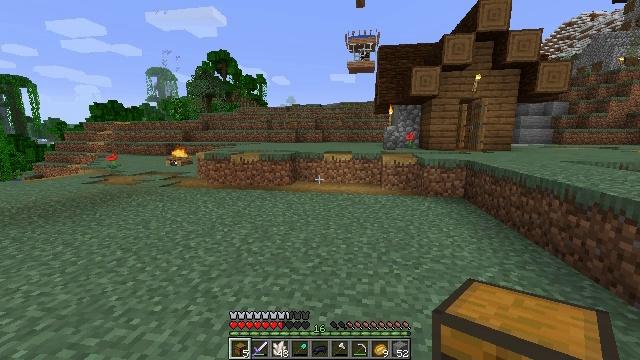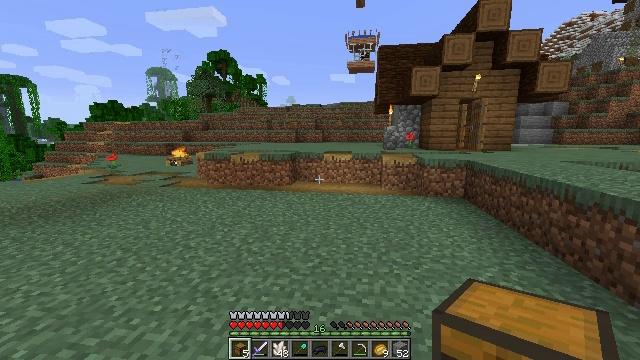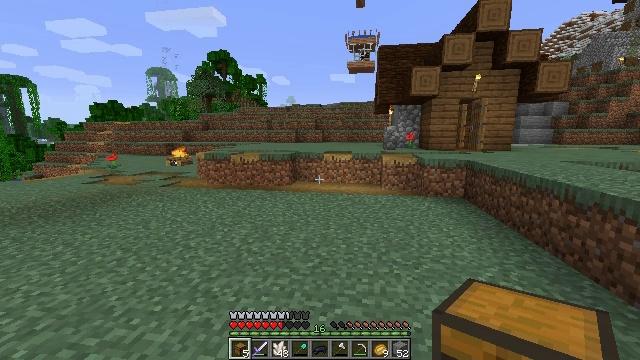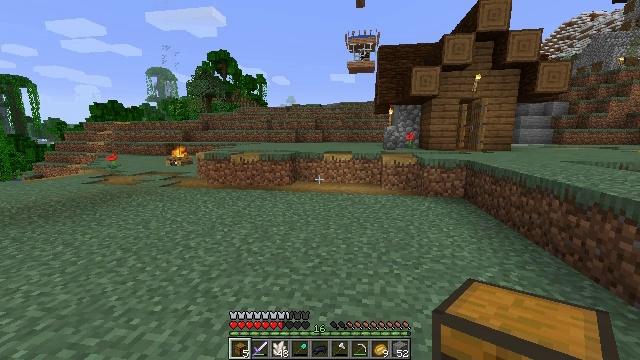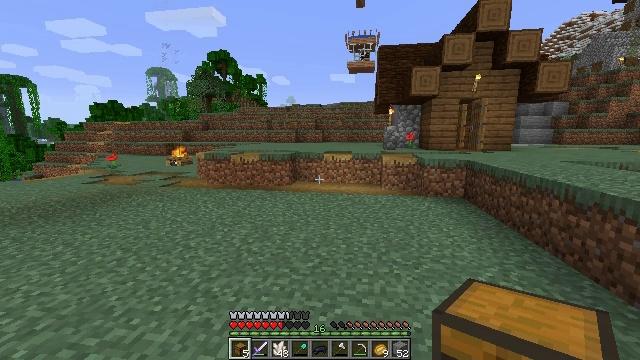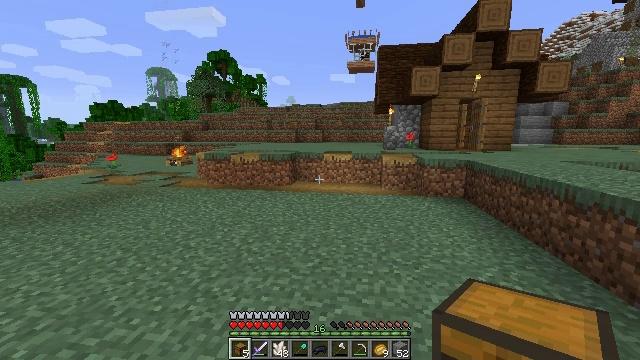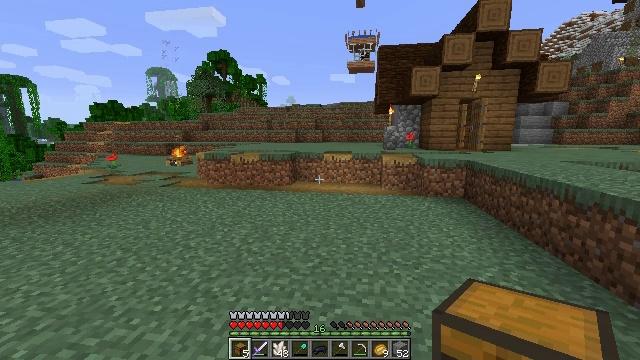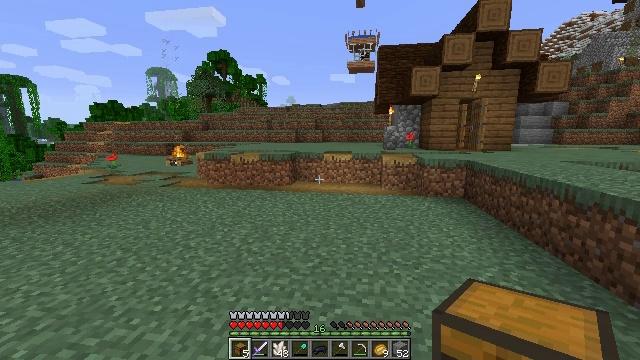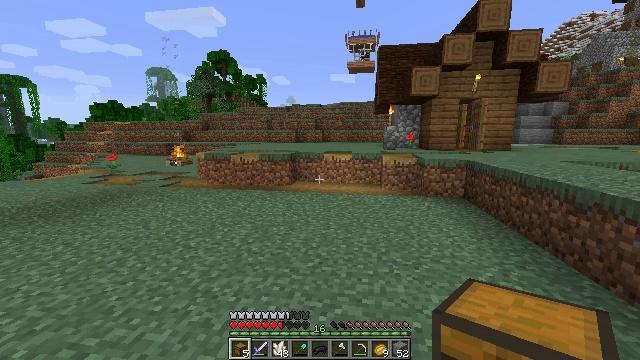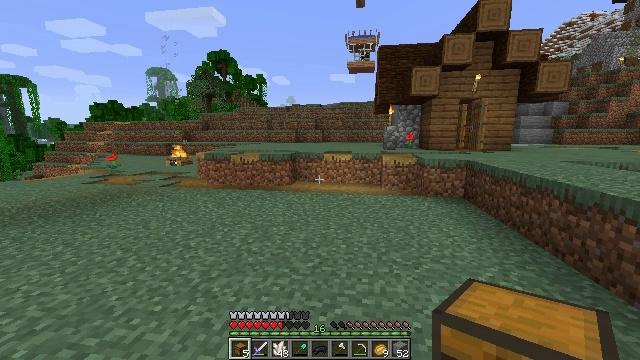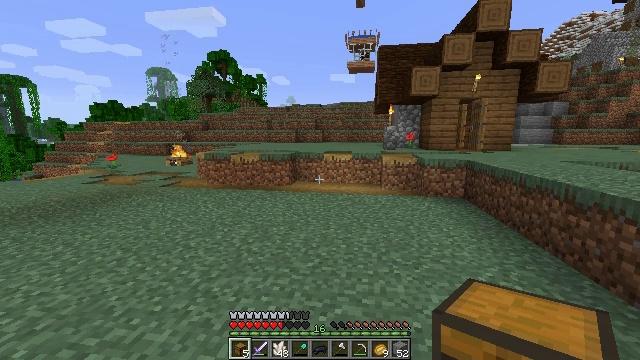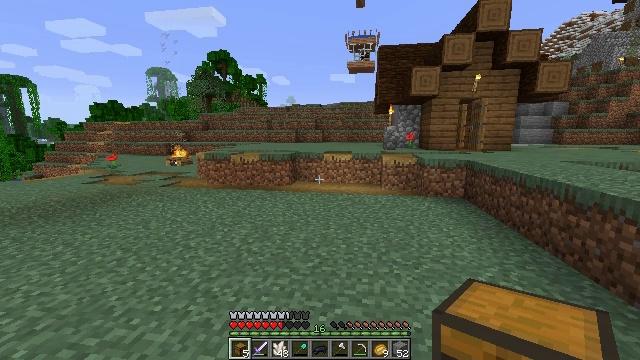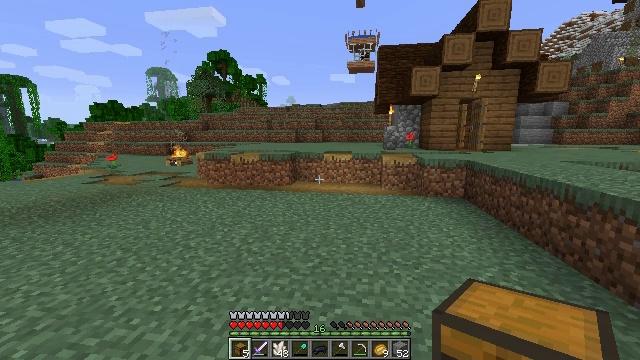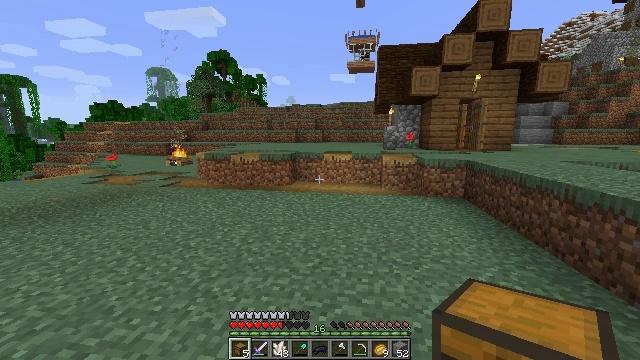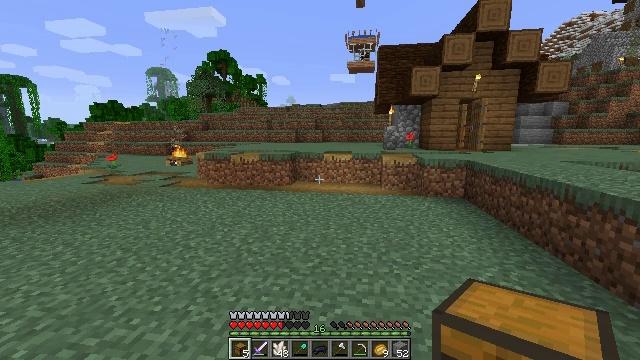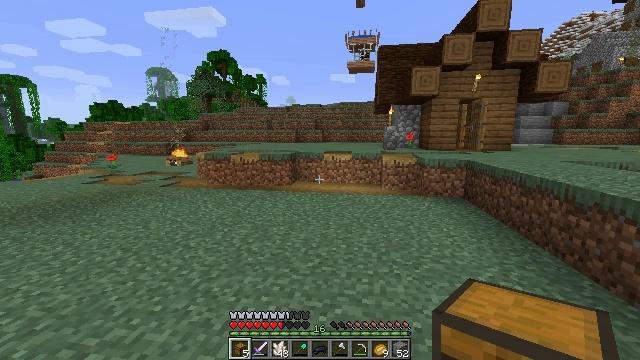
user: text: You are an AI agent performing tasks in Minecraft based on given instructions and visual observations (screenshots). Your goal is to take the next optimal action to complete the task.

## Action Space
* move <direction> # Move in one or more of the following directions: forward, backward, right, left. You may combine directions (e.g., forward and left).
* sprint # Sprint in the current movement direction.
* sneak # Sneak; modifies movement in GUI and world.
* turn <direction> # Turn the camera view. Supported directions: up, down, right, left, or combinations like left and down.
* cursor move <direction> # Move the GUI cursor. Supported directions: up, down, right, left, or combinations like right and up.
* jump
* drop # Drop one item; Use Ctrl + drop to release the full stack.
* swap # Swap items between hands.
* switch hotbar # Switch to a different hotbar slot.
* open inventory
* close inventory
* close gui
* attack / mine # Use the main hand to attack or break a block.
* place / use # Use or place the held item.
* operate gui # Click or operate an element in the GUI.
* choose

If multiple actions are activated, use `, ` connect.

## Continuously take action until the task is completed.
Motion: motion action
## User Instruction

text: Make a hopper with iron ingots and a chest.
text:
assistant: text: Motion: no_op
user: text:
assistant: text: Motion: no_op
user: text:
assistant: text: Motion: no_op
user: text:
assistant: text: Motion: no_op
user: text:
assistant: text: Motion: no_op
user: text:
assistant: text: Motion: no_op
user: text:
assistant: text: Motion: no_op
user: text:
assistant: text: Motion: no_op
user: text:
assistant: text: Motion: no_op
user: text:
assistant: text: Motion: no_op
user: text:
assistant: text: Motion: no_op
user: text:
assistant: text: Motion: no_op
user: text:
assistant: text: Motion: no_op
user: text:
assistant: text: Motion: no_op
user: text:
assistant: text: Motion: no_op
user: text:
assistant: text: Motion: no_op
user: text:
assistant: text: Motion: no_op
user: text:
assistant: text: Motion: no_op
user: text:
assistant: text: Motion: no_op
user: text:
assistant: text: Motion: no_op
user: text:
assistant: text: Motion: no_op
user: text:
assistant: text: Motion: no_op
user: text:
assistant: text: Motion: no_op
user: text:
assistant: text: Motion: no_op
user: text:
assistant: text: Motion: no_op
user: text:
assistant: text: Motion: no_op
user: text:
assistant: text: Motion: no_op
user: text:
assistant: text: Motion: no_op
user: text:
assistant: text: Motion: no_op
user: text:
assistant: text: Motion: no_op